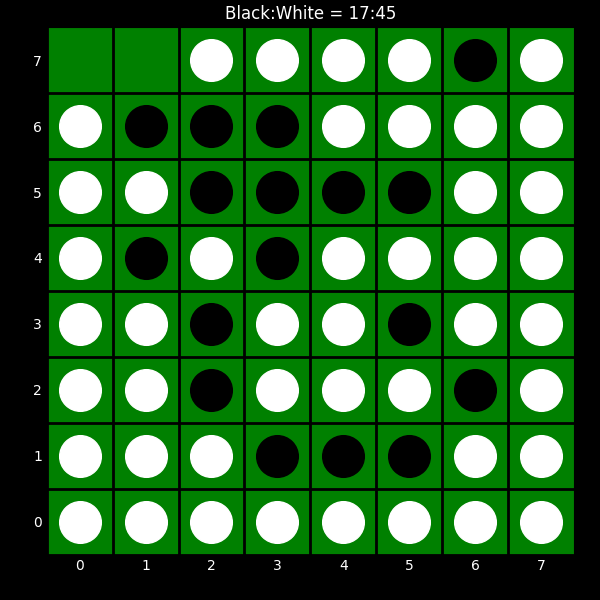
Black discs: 17
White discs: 45